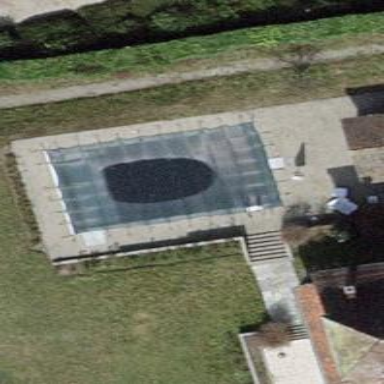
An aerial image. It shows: Swimming pool located in leisure land.